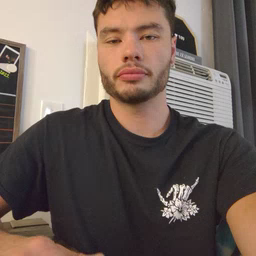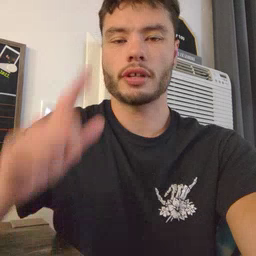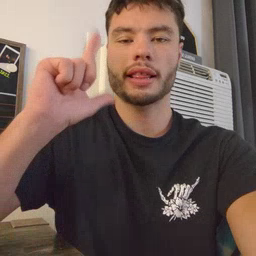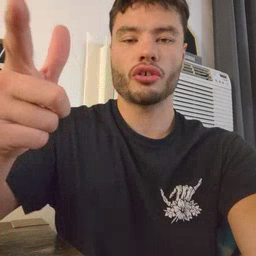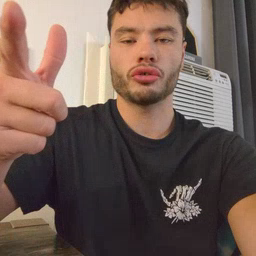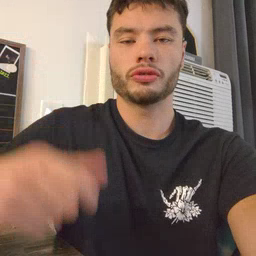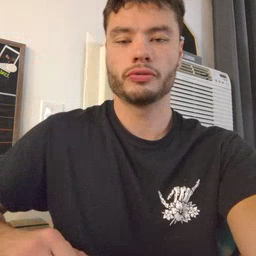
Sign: later